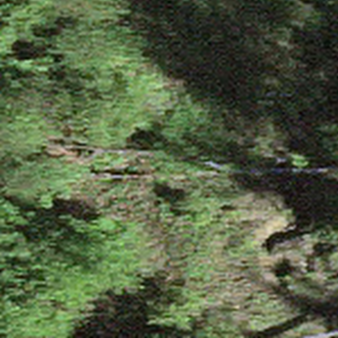
Label: other